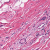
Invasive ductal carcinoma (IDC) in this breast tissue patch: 0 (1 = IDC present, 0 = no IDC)